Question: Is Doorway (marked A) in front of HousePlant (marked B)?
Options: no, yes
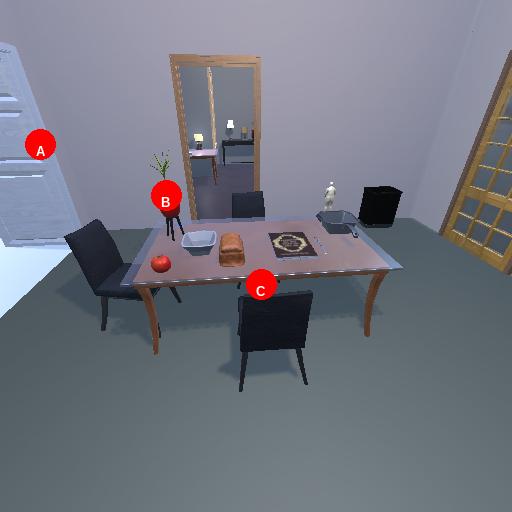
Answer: no